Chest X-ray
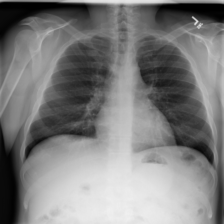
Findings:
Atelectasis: negative
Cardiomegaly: negative
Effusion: negative
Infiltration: negative
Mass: negative
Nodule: negative
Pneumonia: negative
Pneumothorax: negative
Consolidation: negative
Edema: negative
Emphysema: negative
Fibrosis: negative
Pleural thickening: negative
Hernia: negative